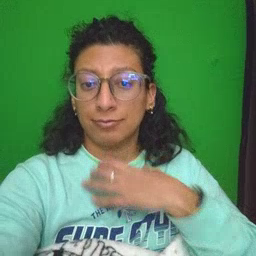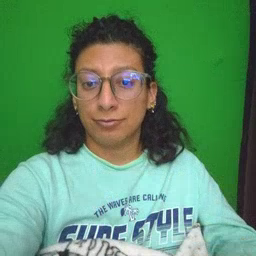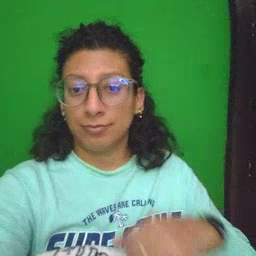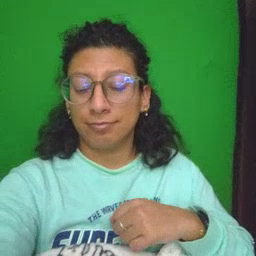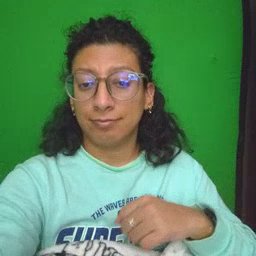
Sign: hungry